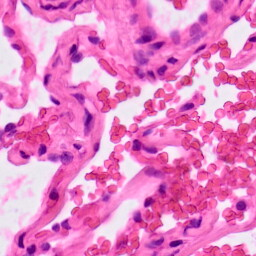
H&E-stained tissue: Lung